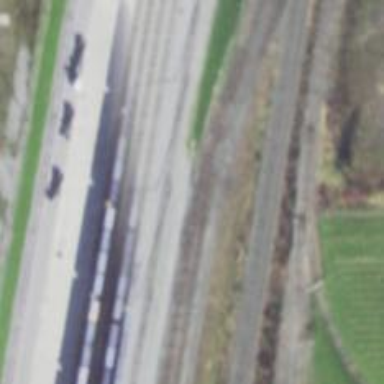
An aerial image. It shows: Railway spur service.